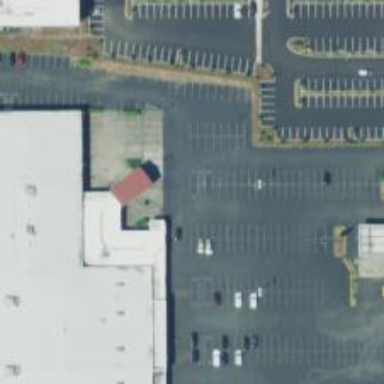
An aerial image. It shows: Parking space is available.